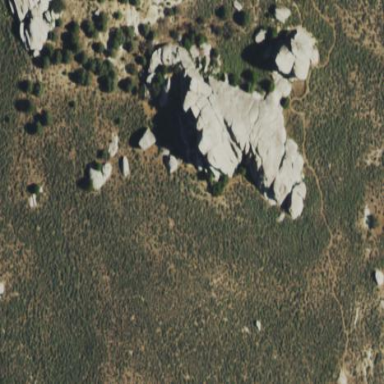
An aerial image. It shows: Landscape of bare rock.